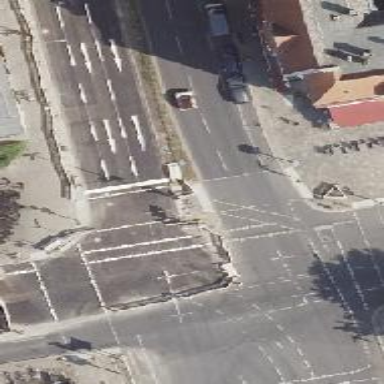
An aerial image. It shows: Traffic island located on footway.